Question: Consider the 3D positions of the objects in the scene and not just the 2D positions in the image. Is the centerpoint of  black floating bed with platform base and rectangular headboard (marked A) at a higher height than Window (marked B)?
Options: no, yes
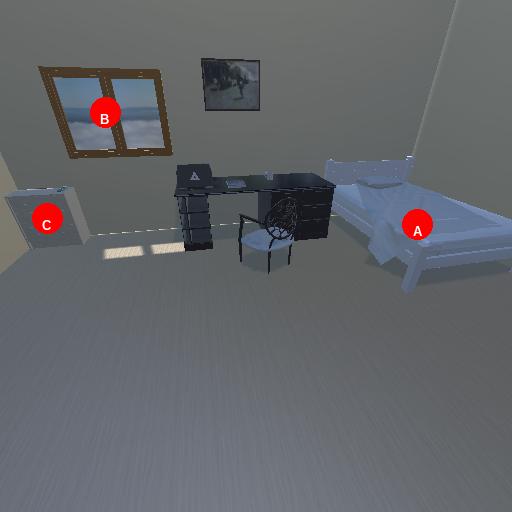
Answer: no